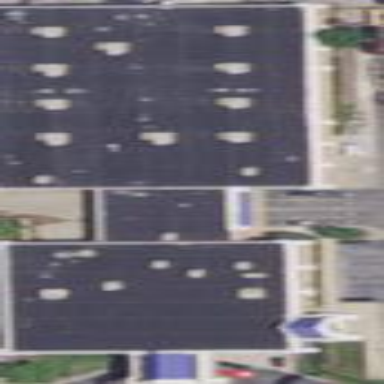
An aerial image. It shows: Retail building that houses car shop.